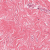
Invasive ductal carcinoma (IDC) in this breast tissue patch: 0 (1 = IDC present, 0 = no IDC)